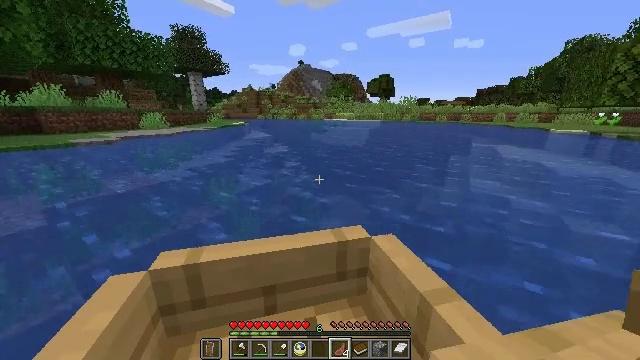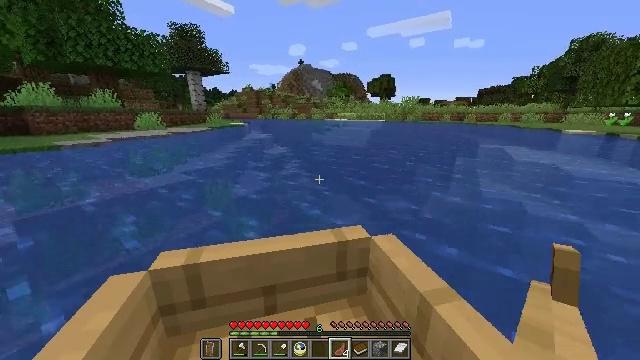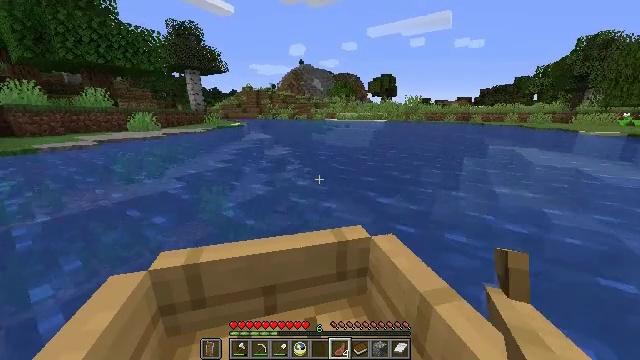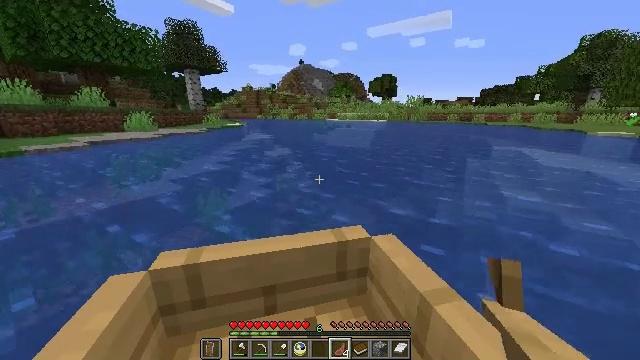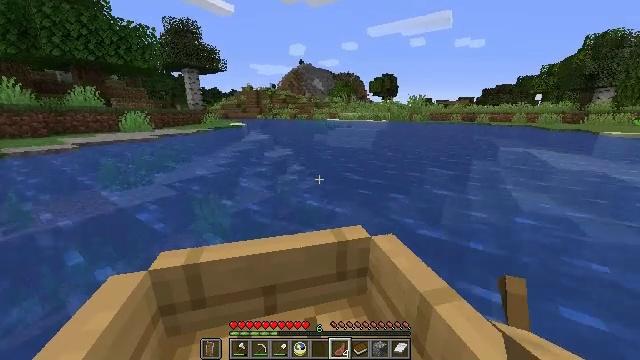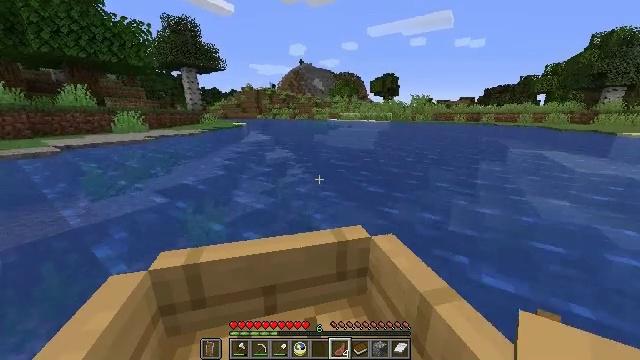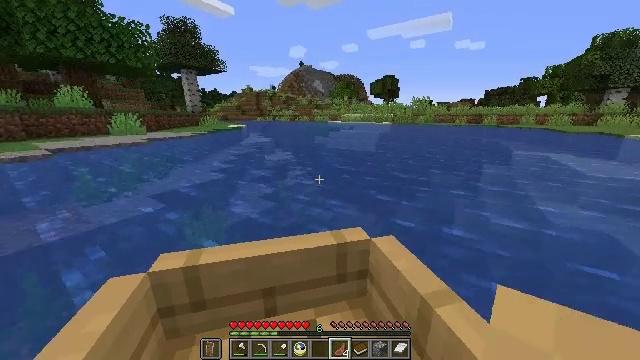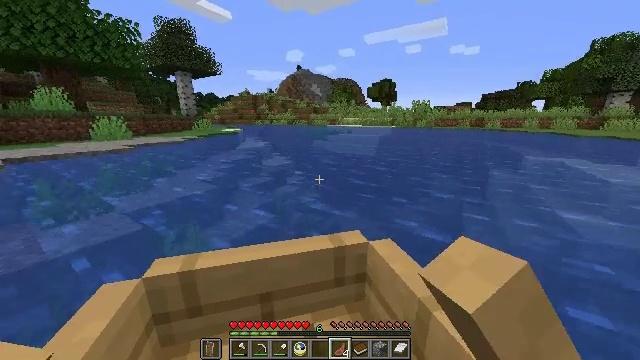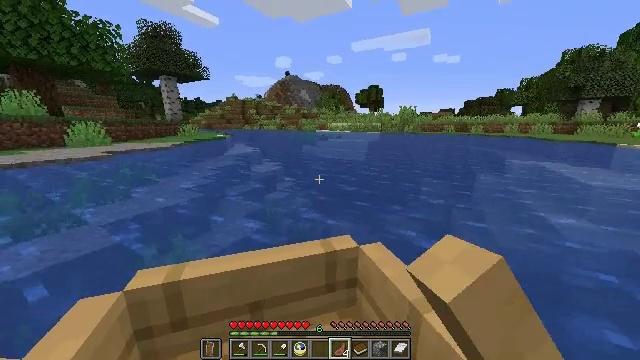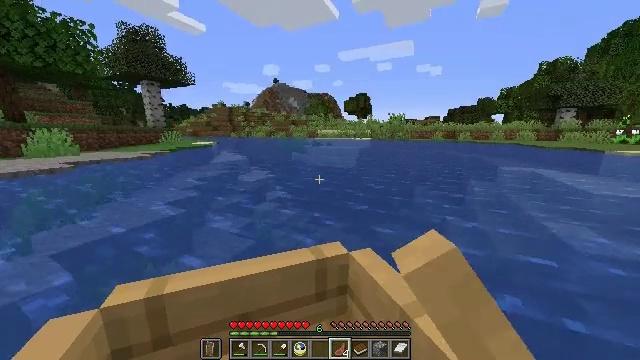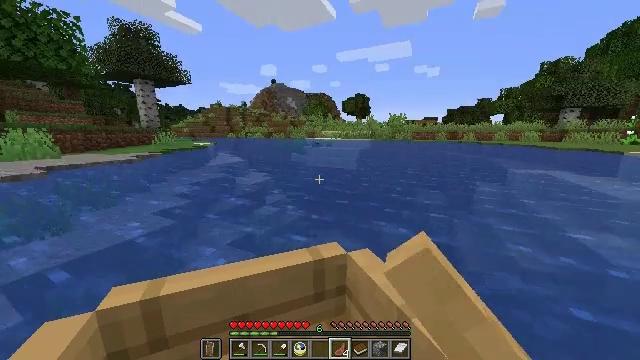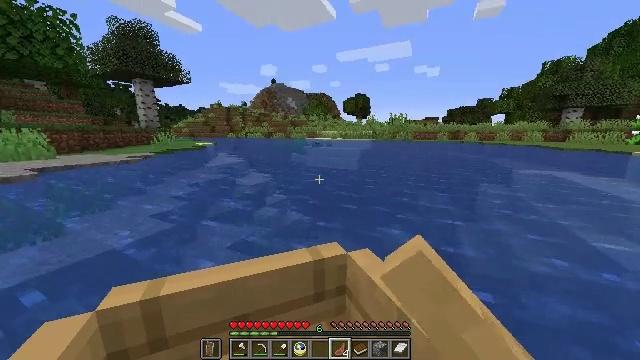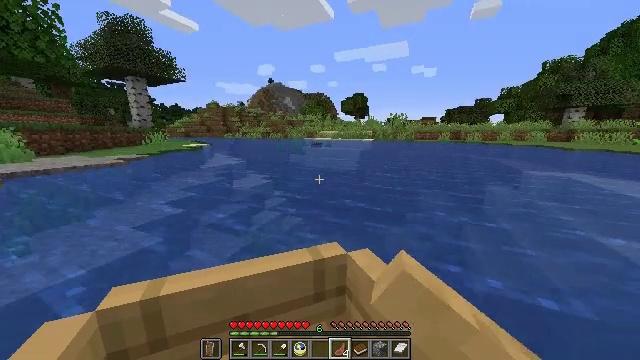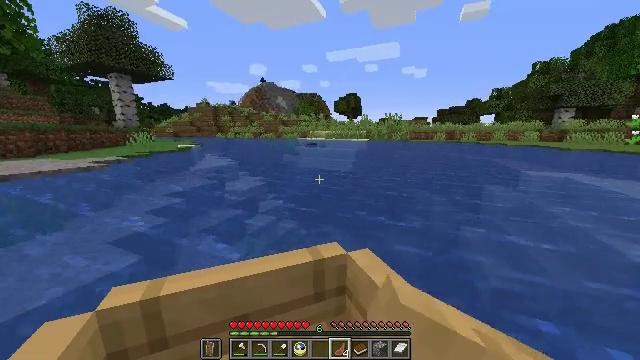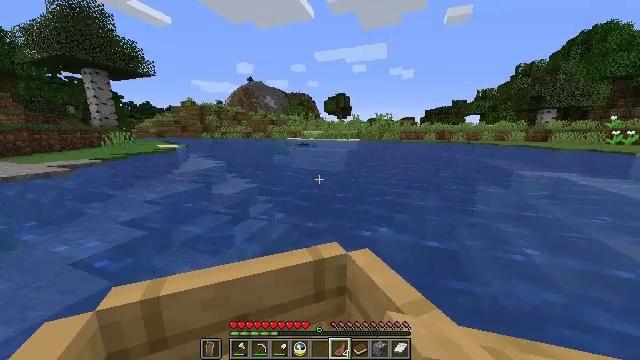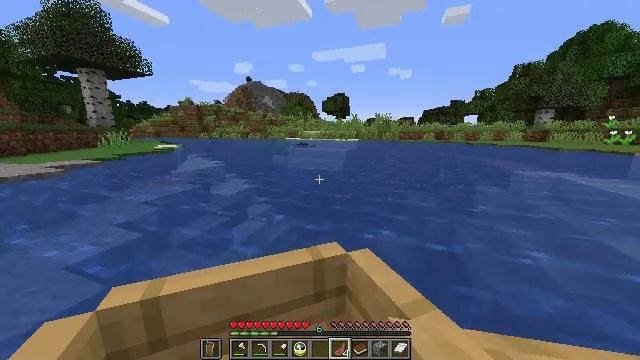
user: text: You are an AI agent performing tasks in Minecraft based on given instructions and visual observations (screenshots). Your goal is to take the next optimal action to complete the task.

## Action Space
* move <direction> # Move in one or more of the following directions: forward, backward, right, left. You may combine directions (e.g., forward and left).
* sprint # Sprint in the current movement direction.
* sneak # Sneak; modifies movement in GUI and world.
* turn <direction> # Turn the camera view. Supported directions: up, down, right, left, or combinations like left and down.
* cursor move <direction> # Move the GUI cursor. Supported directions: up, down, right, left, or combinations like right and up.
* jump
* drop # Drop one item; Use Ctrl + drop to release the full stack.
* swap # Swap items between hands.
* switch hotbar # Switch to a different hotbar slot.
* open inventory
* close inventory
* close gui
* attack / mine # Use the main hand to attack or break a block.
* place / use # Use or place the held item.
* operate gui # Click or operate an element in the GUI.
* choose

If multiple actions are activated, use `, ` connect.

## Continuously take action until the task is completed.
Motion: motion action
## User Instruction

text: Remove an iron axe from the inventory.
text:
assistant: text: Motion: move forward
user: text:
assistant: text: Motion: move forward
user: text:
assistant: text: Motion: move forward
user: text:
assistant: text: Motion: move forward
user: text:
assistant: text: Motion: move forward
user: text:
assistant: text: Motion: move forward
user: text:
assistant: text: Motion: move forward
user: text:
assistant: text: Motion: move forward, turn right and up
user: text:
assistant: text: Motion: move forward, turn right and up
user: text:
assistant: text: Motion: move forward
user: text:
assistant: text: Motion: move forward and move right
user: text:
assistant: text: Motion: move forward and move right
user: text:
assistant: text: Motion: move forward and move right
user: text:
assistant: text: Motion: move forward
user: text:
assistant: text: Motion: move forward
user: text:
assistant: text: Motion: move forward
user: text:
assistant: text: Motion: move forward
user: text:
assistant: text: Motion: move forward
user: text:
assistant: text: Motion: move forward
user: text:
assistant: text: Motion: move forward
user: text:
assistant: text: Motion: move forward
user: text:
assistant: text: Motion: move forward
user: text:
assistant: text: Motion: move forward
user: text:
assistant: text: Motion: move forward
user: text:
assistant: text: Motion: move forward
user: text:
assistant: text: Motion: move forward
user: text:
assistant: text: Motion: move forward
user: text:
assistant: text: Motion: move forward
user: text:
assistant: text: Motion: move forward
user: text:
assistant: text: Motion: move forward